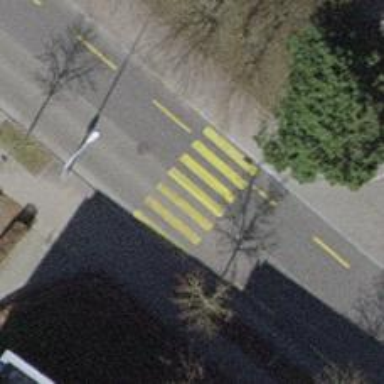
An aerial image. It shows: Uncontrolled zebra crossing.